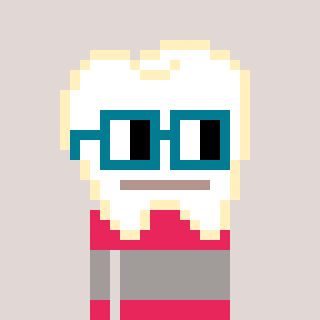
a pixel art character with square dark green glasses, a tooth-shaped head and a redpinkish-colored body on a warm background